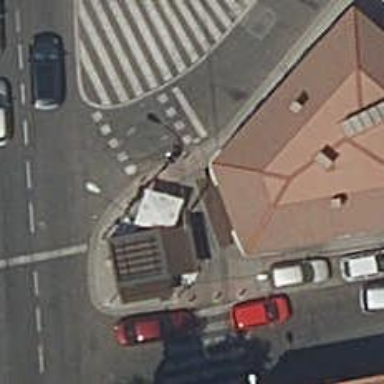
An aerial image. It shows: Pub.